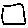
Label: square